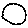
Label: circle